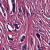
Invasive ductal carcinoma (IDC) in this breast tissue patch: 1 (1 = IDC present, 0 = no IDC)